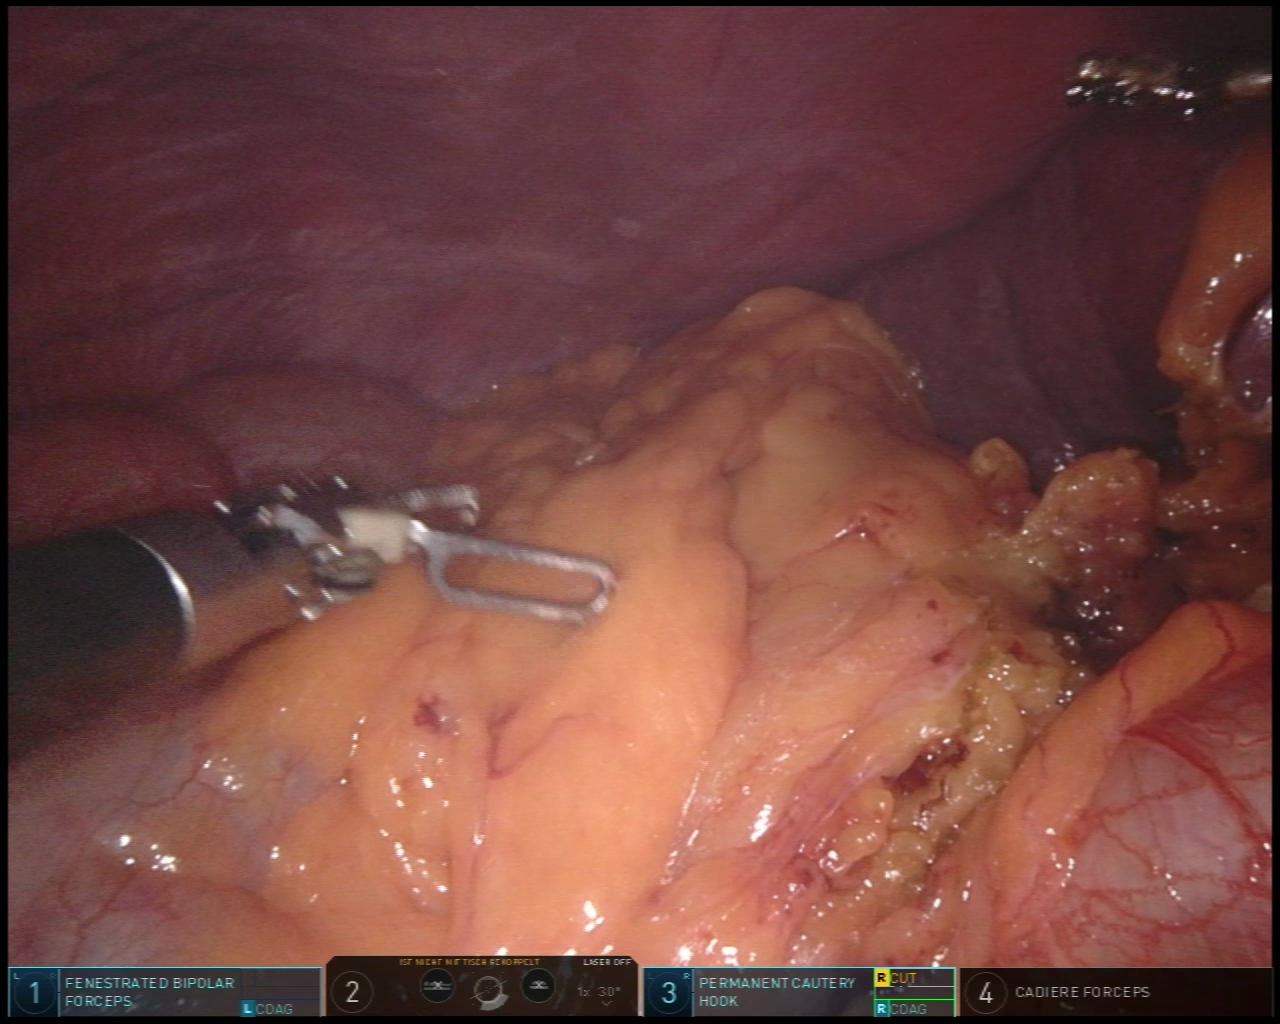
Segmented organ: spleen
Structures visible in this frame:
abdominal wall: yes
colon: yes
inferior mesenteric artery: no
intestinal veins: no
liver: no
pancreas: no
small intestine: no
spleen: yes
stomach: no
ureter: no
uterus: no
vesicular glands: no